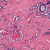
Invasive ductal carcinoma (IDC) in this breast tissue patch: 0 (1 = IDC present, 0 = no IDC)